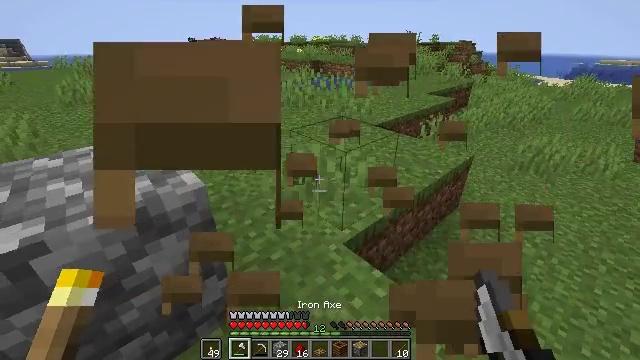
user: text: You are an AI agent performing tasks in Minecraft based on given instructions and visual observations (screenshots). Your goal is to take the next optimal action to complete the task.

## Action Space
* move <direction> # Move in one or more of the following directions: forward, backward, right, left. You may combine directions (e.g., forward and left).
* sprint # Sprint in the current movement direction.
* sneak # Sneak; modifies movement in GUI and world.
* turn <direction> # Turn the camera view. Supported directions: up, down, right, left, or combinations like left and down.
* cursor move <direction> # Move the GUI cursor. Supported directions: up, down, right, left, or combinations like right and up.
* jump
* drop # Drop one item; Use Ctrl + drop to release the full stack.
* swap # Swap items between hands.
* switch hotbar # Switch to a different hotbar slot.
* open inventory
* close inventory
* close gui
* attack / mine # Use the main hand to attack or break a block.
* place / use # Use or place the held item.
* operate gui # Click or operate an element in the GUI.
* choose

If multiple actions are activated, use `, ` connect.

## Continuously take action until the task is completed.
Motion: motion action
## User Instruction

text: Break the oak trapdoor to collect it.
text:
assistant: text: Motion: attack / mine